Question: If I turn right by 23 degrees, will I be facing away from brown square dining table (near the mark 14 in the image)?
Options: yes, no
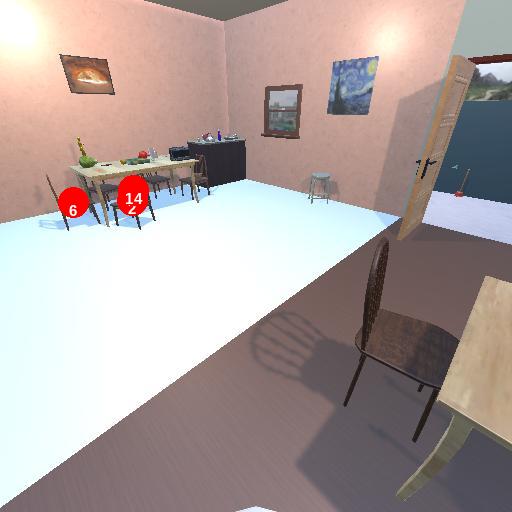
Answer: yes